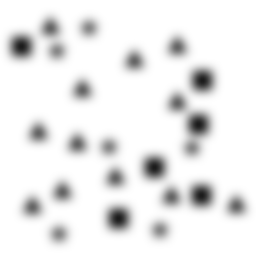
Squares: 6
Triangles: 12
Stars: 6
Total shapes: 24